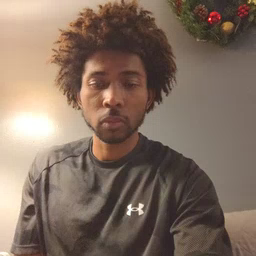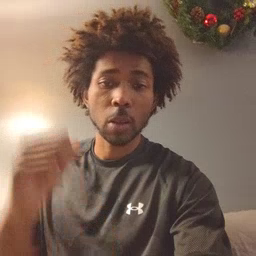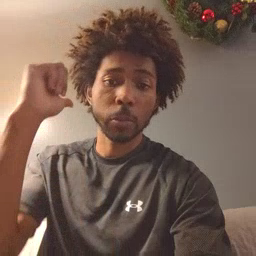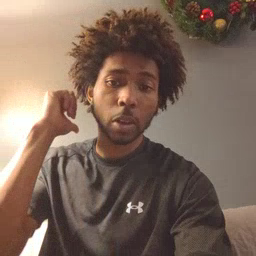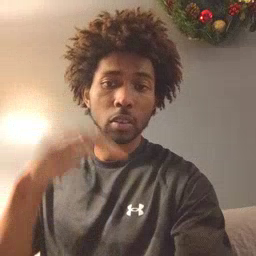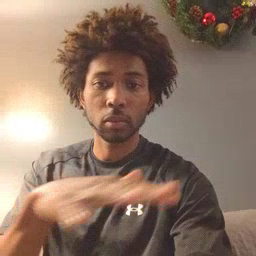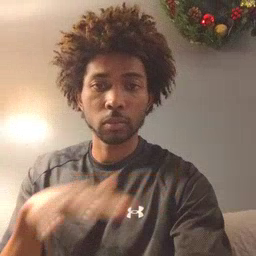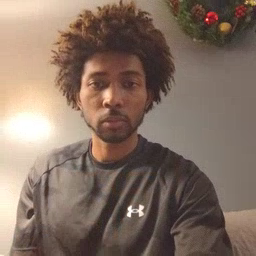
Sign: backyard